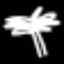
Label: palm tree